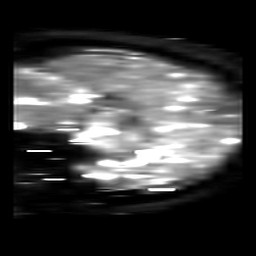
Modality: T2starmap
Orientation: sagittal
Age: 56
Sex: female
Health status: ill